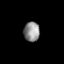
Tissue: prostate
Cell type: T cells
Senescence score: 0.6974
Nuclear area (px): 310
Mean DAPI intensity: 141.648